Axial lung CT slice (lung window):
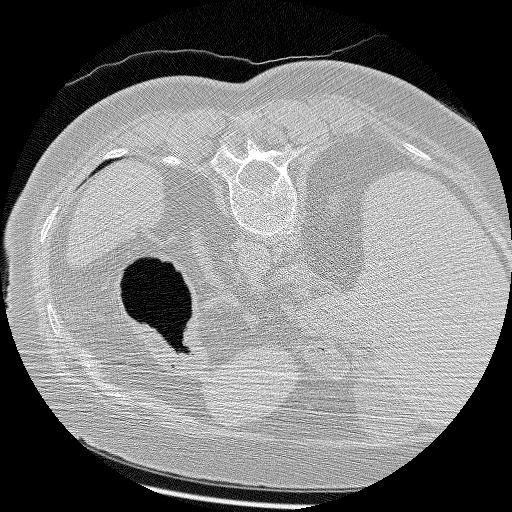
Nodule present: no